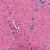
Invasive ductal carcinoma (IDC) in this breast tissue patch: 0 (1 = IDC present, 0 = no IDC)